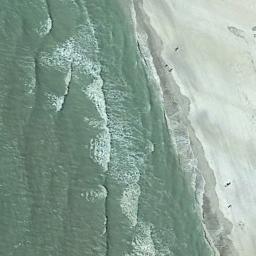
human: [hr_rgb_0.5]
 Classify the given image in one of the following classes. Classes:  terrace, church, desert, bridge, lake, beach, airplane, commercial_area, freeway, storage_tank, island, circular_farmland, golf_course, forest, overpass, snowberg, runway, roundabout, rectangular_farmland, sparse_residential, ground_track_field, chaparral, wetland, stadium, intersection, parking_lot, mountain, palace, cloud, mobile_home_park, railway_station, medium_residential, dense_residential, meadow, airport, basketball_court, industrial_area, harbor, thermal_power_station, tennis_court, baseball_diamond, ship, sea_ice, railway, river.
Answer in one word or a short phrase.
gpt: beach